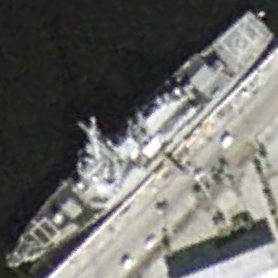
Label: destroyer